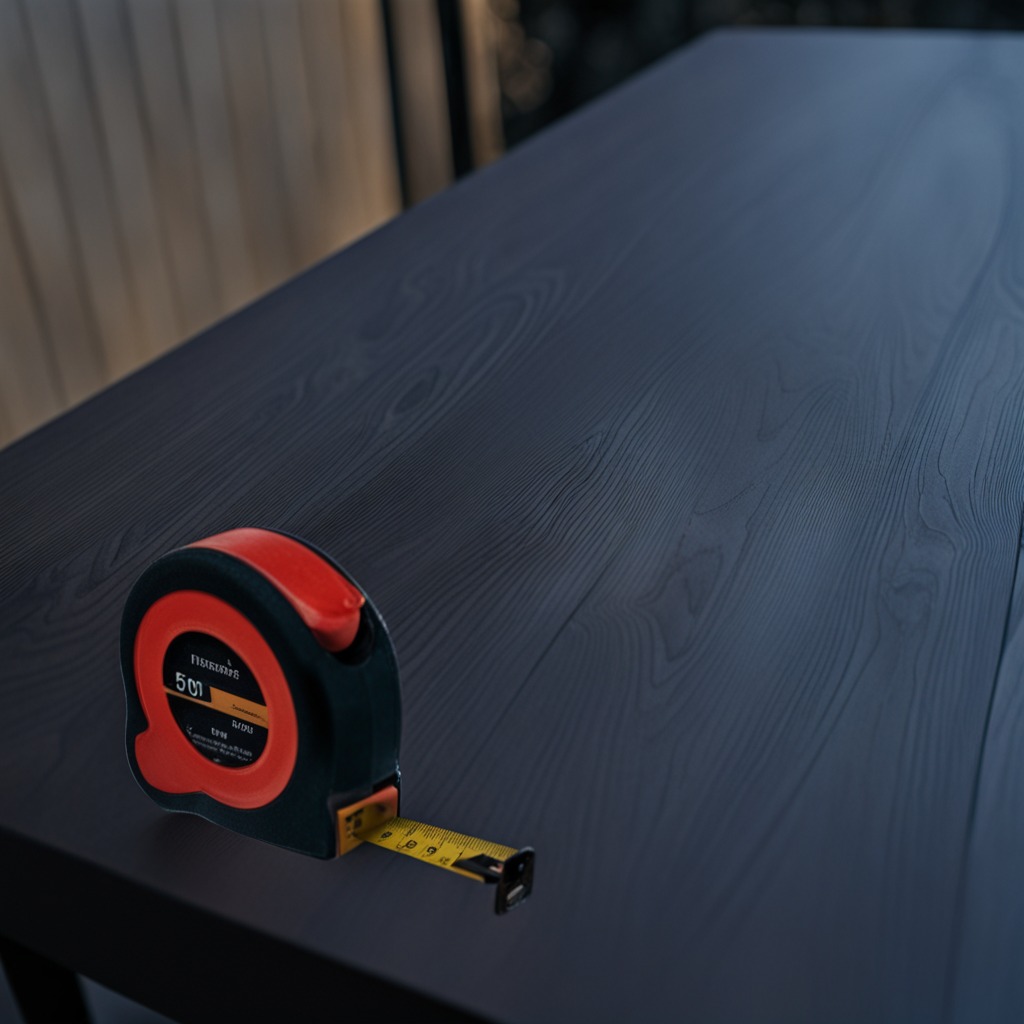
A measuring tape lies on the old table with faint burn marks in a small garage at twilight.